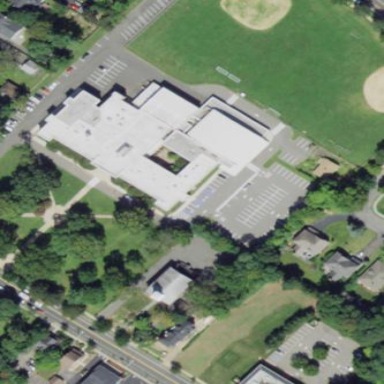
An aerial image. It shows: School.